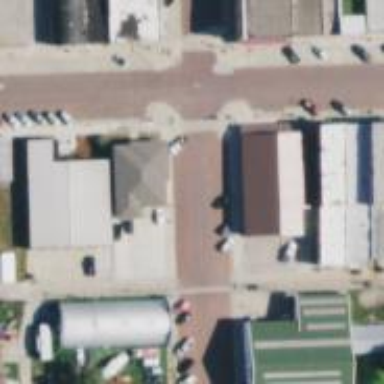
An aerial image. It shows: Post office.